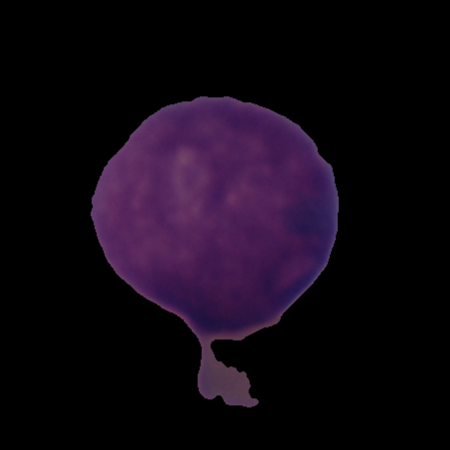
Label: cancer